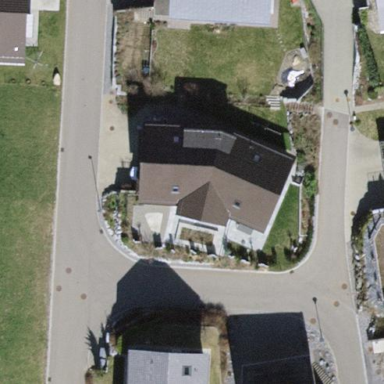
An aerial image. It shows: Detached building with tile roof.